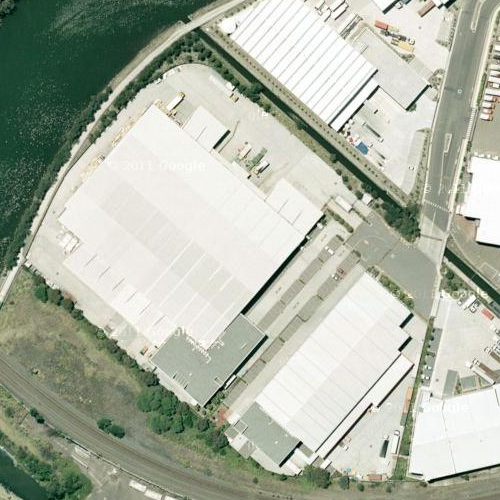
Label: sydney